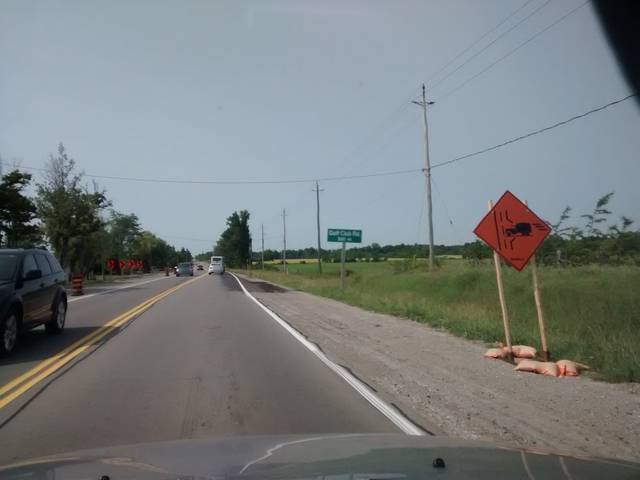
Region: Canada
Coordinates: 43.161, -79.787